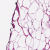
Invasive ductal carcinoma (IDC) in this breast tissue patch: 0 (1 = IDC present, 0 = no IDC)